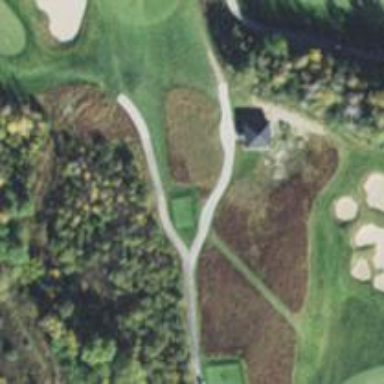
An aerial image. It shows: Path for both roads and golfers.